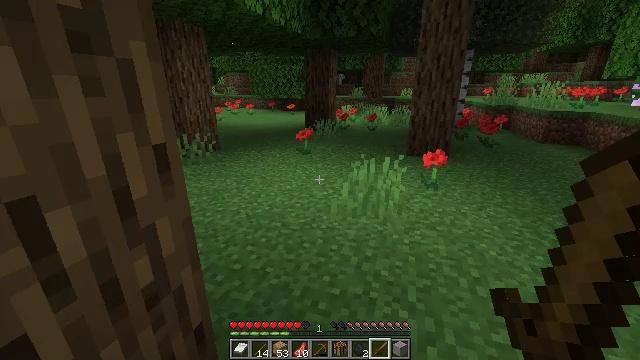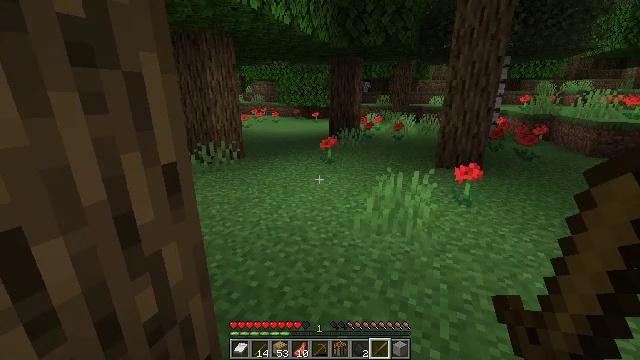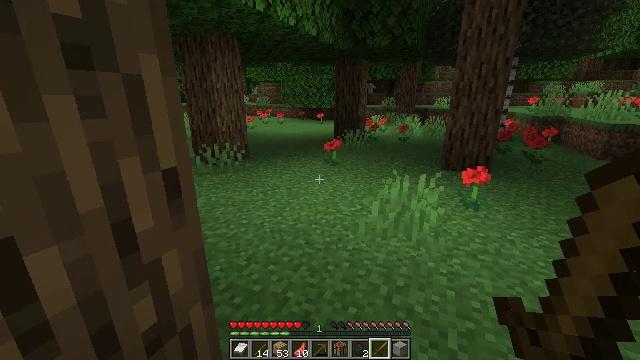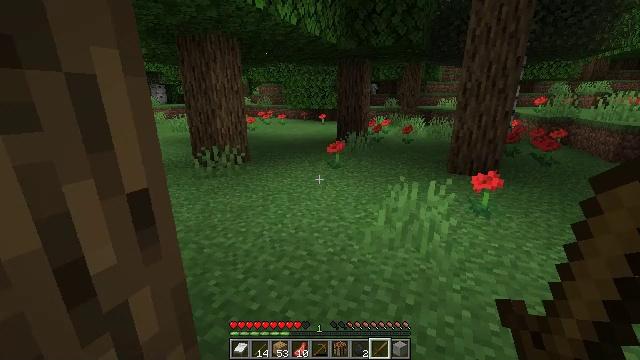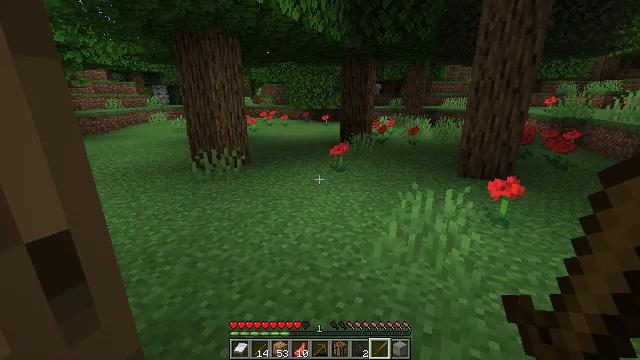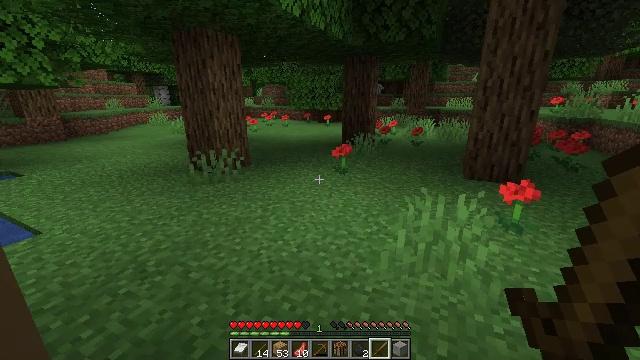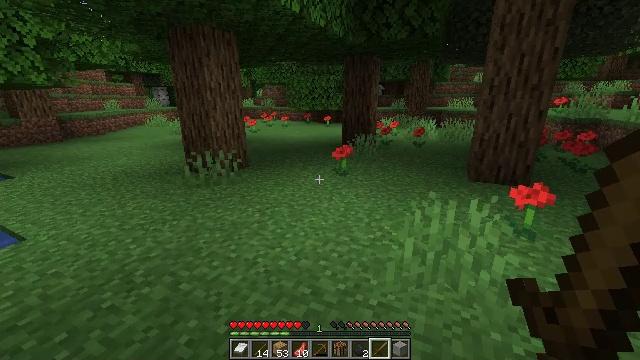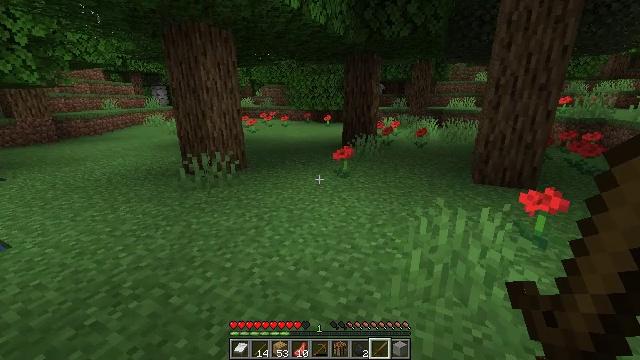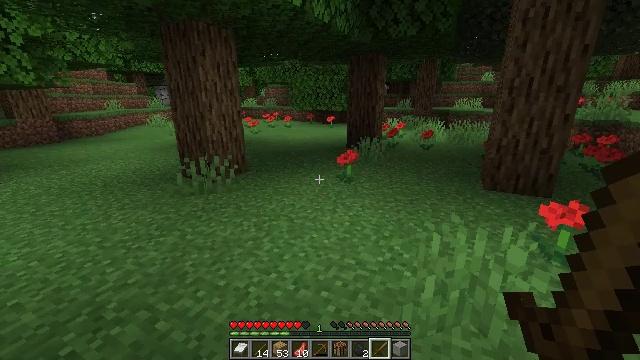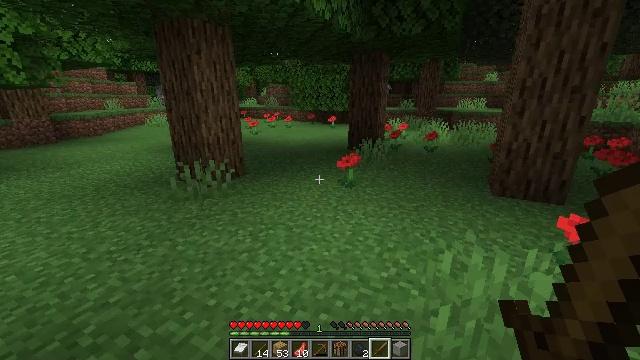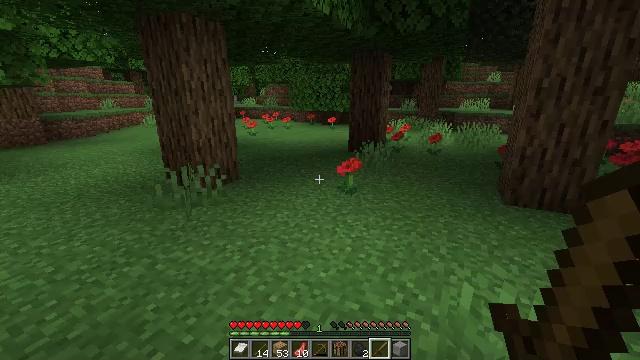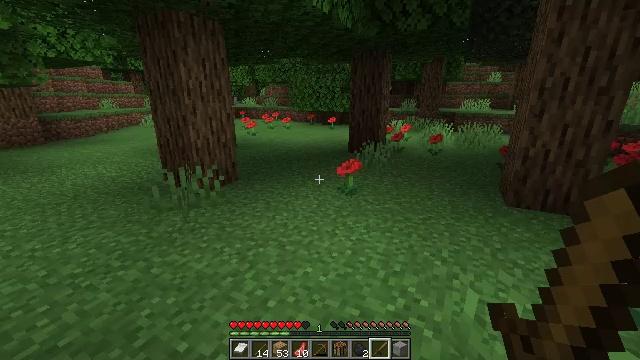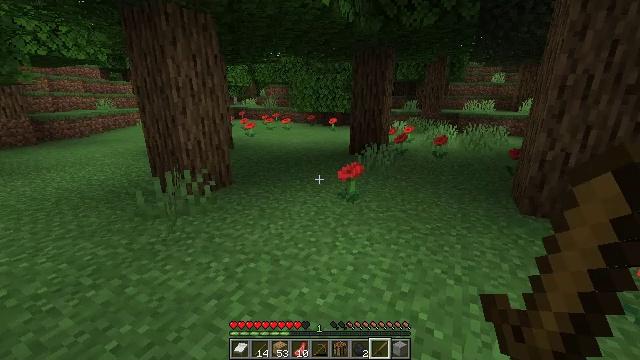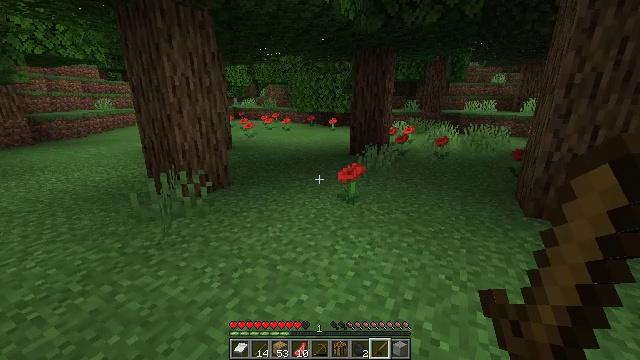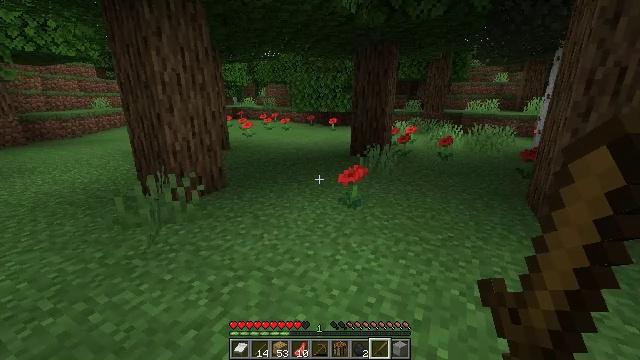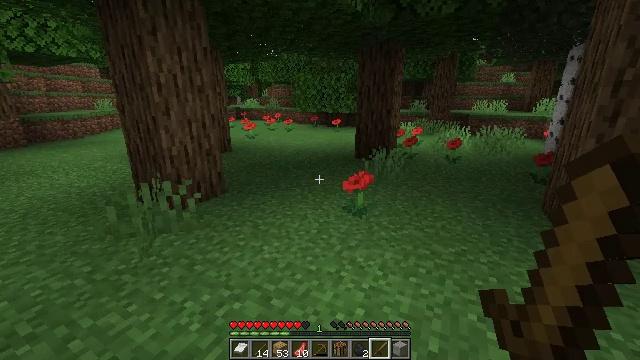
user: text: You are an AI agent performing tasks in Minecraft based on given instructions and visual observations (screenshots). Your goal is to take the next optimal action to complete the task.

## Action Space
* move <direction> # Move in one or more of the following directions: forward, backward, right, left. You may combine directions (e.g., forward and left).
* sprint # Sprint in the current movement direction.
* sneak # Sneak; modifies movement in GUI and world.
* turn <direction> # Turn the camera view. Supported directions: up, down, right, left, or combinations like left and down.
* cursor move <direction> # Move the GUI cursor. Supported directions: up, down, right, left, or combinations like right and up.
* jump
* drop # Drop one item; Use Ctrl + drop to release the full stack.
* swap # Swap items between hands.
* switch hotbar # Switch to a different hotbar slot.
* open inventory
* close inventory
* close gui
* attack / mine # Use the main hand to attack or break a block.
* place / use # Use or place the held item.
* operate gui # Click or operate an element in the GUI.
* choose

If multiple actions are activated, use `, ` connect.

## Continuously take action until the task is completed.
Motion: motion action
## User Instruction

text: Obtain a bee nest using a tool.
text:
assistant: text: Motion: move forward, turn left and up
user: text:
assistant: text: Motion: move forward, turn left
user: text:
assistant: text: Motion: move forward
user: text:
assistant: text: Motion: move forward
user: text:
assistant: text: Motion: move forward
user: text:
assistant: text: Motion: move forward
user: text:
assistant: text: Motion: move forward
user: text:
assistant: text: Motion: move forward
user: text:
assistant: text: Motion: move forward
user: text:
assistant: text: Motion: move forward
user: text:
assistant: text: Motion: move forward
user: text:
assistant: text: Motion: move forward
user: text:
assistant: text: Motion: move forward
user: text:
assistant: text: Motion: move forward
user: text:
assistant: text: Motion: move forward
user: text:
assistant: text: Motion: move forward, turn left
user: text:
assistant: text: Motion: move forward, turn left
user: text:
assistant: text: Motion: move forward, turn left
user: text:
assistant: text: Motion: move forward, turn left
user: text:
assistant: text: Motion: move forward, turn left
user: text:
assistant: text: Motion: move forward, turn left
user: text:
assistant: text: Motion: move forward, turn left
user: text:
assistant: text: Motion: move forward, turn left
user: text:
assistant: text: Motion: move forward
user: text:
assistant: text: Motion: move forward, turn left
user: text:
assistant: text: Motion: move forward, turn left and down
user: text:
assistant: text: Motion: move forward, turn left and down
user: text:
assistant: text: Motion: move forward, turn left and down
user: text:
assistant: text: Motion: move forward, turn left and down
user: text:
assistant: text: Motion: move forward, turn left and down